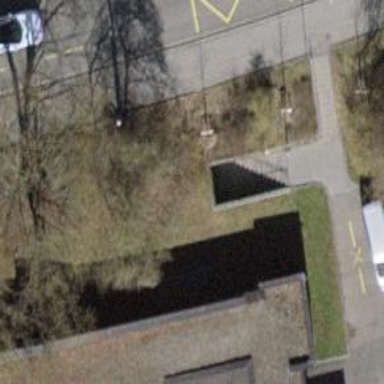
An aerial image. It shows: Tunnel footway.